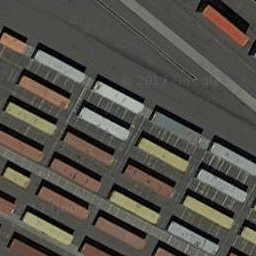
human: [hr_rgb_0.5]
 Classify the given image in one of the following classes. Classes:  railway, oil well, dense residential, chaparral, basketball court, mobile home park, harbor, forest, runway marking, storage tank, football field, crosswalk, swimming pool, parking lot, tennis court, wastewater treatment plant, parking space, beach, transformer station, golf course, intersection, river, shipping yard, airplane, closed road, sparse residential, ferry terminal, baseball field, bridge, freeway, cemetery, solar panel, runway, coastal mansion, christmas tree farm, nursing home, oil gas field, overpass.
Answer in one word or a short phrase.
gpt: shipping yard